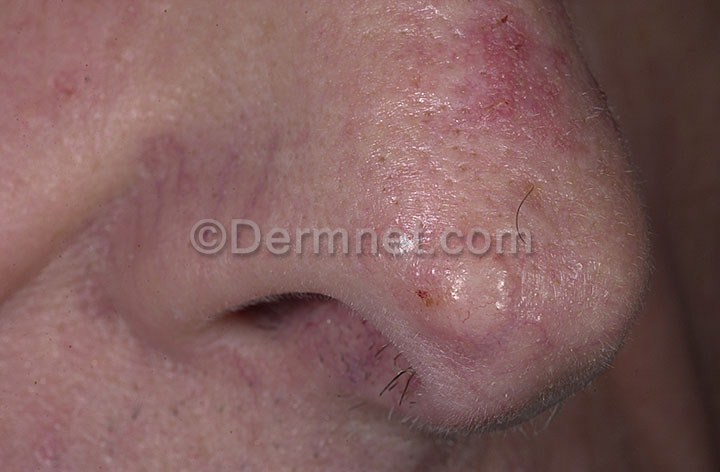
Disease: Actinic Keratosis Basal Cell Carcinoma and other Malignant Lesions